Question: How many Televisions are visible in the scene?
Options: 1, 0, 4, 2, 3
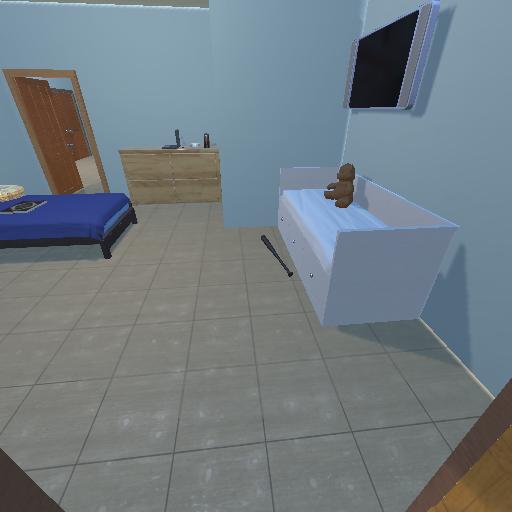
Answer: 1